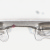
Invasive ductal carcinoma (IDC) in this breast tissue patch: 0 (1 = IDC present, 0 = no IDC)